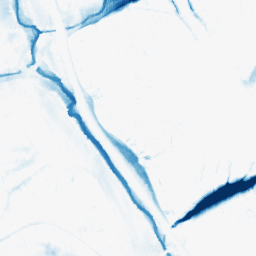
Category: morphological
Decomposition family: morphological_ellipse
Decomposition parameters: operation: closing
width: 30
height: 20
Upsampling method: quartic
Upsampling parameters: scale: 8
Upsampling scale: 8